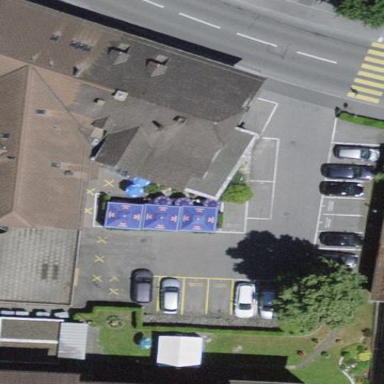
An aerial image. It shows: Residential building with half-hipped roof shape.